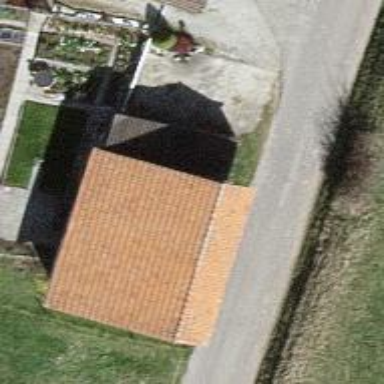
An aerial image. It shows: Rural barn.